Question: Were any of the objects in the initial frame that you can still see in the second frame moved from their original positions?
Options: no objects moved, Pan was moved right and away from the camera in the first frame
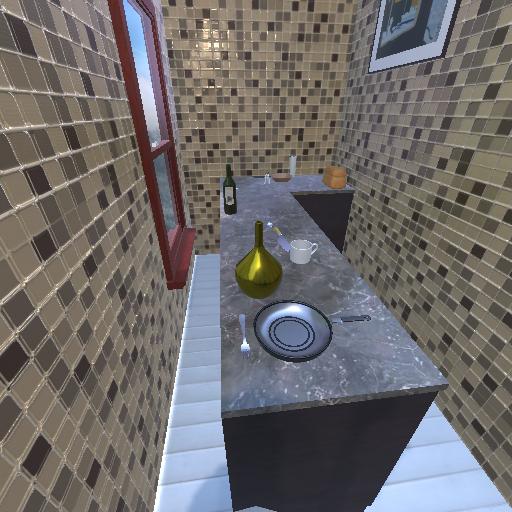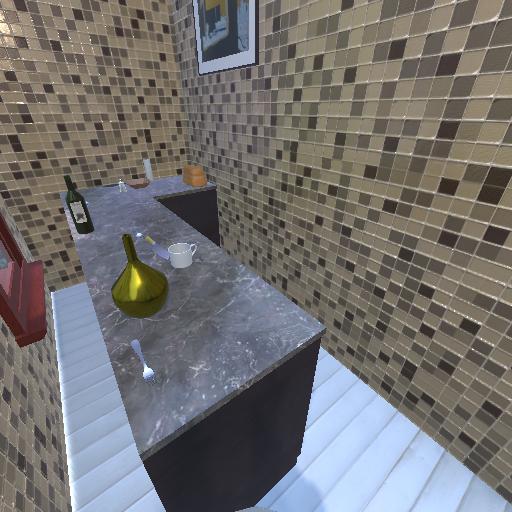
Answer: no objects moved